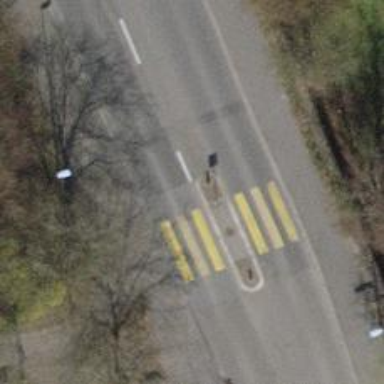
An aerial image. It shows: Kerb barrier.